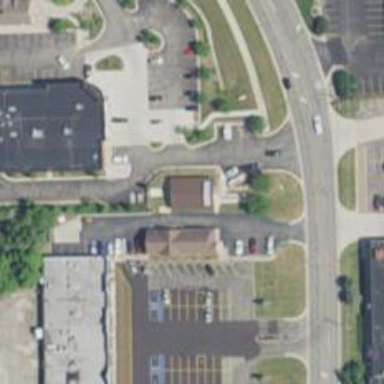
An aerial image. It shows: Post office.